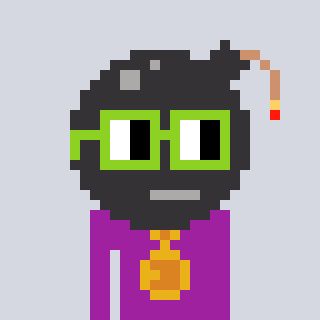
a pixel art character with square light green glasses, a bomb-shaped head and a magenta-colored body on a cool background